Question: I use
'''
= f.association :some, as: :checkboxes
'''
and got checkboxes like
But I need to reorder by alphabet and draw by columns
I try to reorder with js by counting columns, but faced with situation hen some labels stay near each other in one row, when label no enough long. Maybe js wrong idea and such task can solve by simple_form
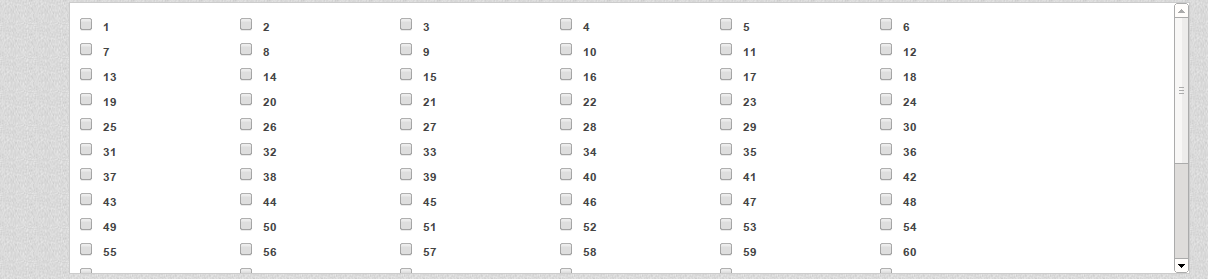
Answer: '''
= f.association :some, collection: Some.all(order: 'name'), as: :checkboxes
'''
A side note - if you would actually use names that are not digits but are character based it should return then alphabetically by default.